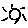
Label: sun